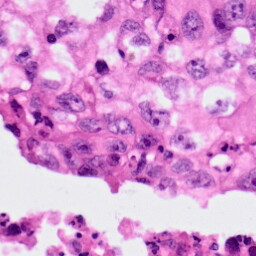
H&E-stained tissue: Lung